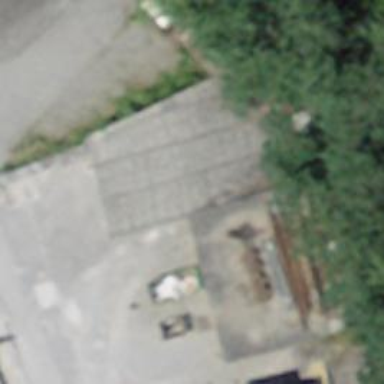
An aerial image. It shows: Manufacturing building.